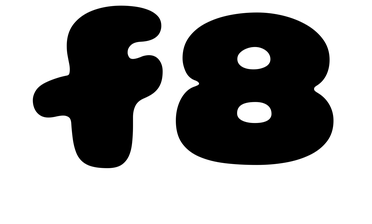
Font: Gluten_Black